You are looking at the envelope spectrum of a bearing's vibration signal. The marked vertical lines are the theoretical fault frequencies for the outer race, inner race, rolling elements, and cage. Based on the visible evidence, which condition applies: normal, inner_race, outer_race, ball?
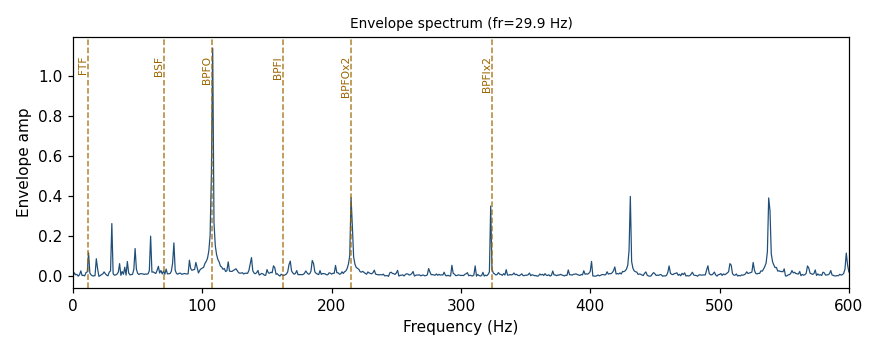
Answer: outer_race